Interaction volume radius: 5 \u00c5
Interaction volume height: 40 \u00c5
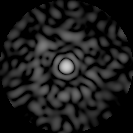
Disorder parameter: 0.8401